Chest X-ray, PA view. Patient: 52 years old, sex M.
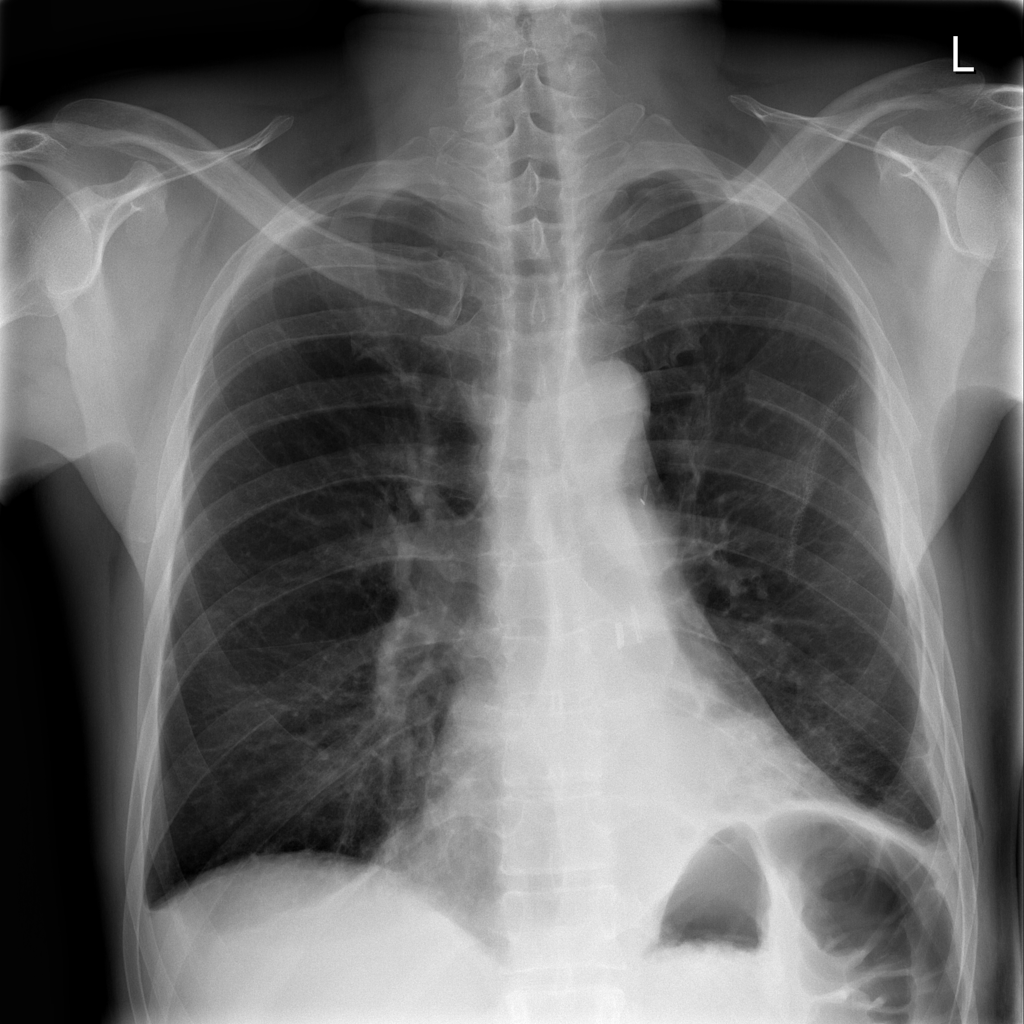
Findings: Emphysema, Pleural_Thickening, Pneumothorax